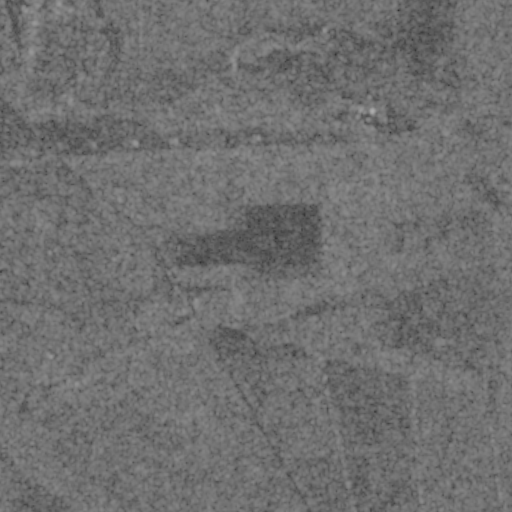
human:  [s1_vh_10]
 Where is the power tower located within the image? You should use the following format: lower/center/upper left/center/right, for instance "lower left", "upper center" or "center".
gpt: The power tower is located in the upper of the image.
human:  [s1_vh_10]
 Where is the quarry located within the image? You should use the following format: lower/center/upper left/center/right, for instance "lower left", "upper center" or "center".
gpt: The quarry is located in the upper of the image.
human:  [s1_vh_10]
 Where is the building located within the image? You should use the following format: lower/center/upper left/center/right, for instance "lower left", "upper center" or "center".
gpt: There is no building in the image.

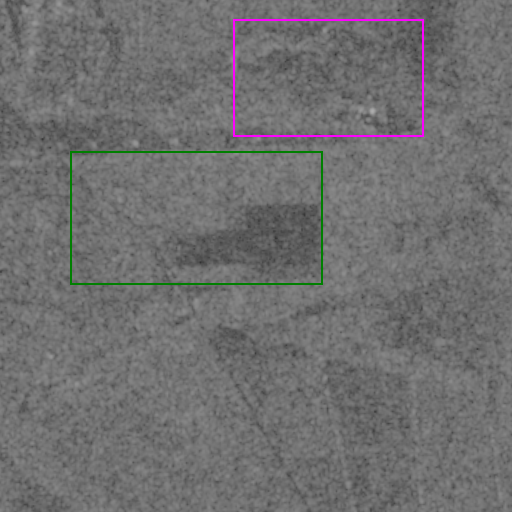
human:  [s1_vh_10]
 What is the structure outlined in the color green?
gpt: The structure outlined in green is a crop field.
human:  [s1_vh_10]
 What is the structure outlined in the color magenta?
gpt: The structure outlined in magenta is a quarry.
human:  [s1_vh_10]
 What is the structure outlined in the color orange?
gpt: There is no orange outline.